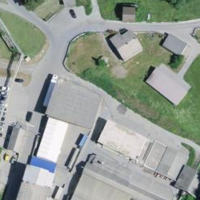
EUNIS habitat code: 56
Species observed at this site:
Medicago sativa